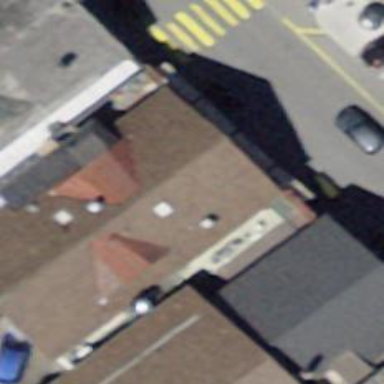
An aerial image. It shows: Cafe.